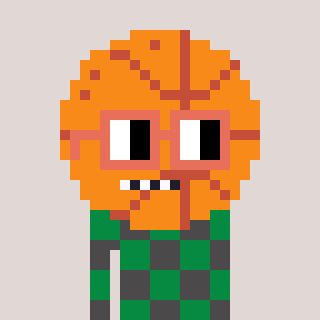
a pixel art character with square orange glasses, a basketball-shaped head and a grayscale-colored body on a warm background